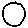
Label: moon